Field crop: tomato
Growth stage: 2
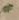
Species: solanum